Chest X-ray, PA view. Patient: 21 years old, sex M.
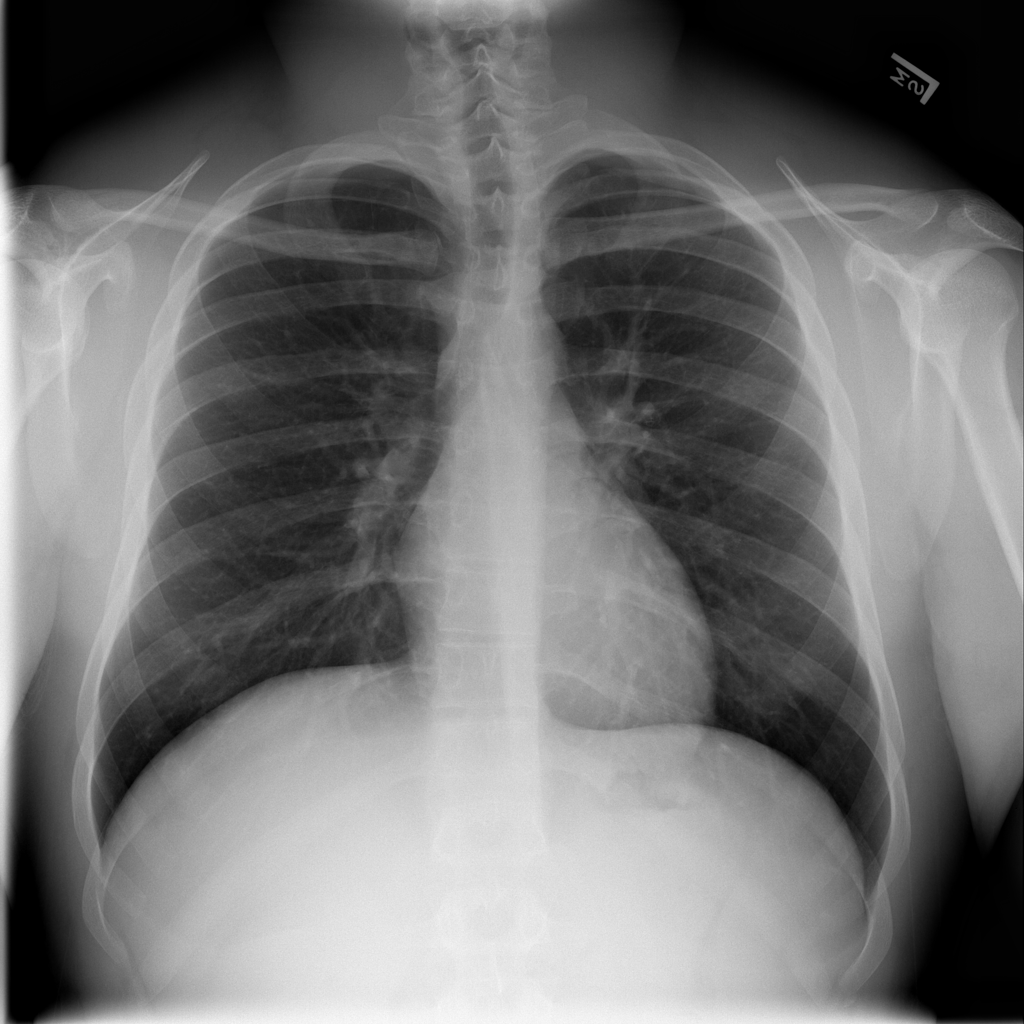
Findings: No Finding